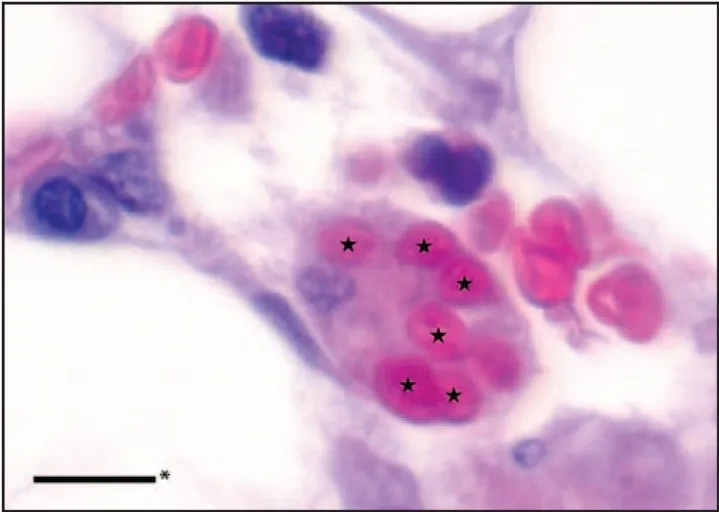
Stars indicate erythrocytes phagocytized by a macrophage in a hematoxylin and eosin-stained section of bone marrow biopsy from a patient with fatal dengue-associated hemophagocytic lymphohistiocytosis : New Mexico and Texas, 2012. * Scale bar represents 10 micrometers.
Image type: pathology (h&e)